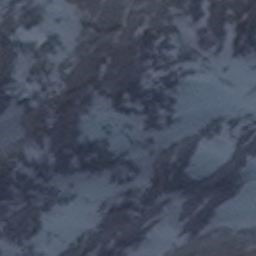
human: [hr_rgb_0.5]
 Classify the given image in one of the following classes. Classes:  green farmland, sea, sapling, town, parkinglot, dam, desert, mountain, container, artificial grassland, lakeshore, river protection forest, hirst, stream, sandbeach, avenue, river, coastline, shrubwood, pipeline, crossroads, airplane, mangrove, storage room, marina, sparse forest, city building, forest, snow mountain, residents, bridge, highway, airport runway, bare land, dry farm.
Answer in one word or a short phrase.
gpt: snow mountain